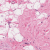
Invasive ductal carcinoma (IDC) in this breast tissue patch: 0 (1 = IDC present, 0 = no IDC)